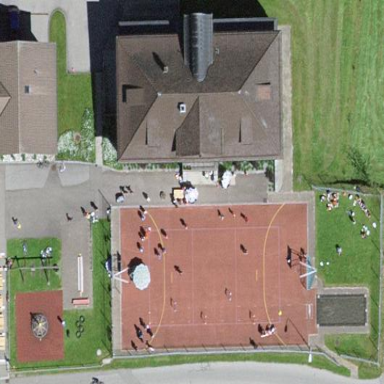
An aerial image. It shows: Kindergarten.